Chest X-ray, PA view. Patient: 39 years old, sex M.
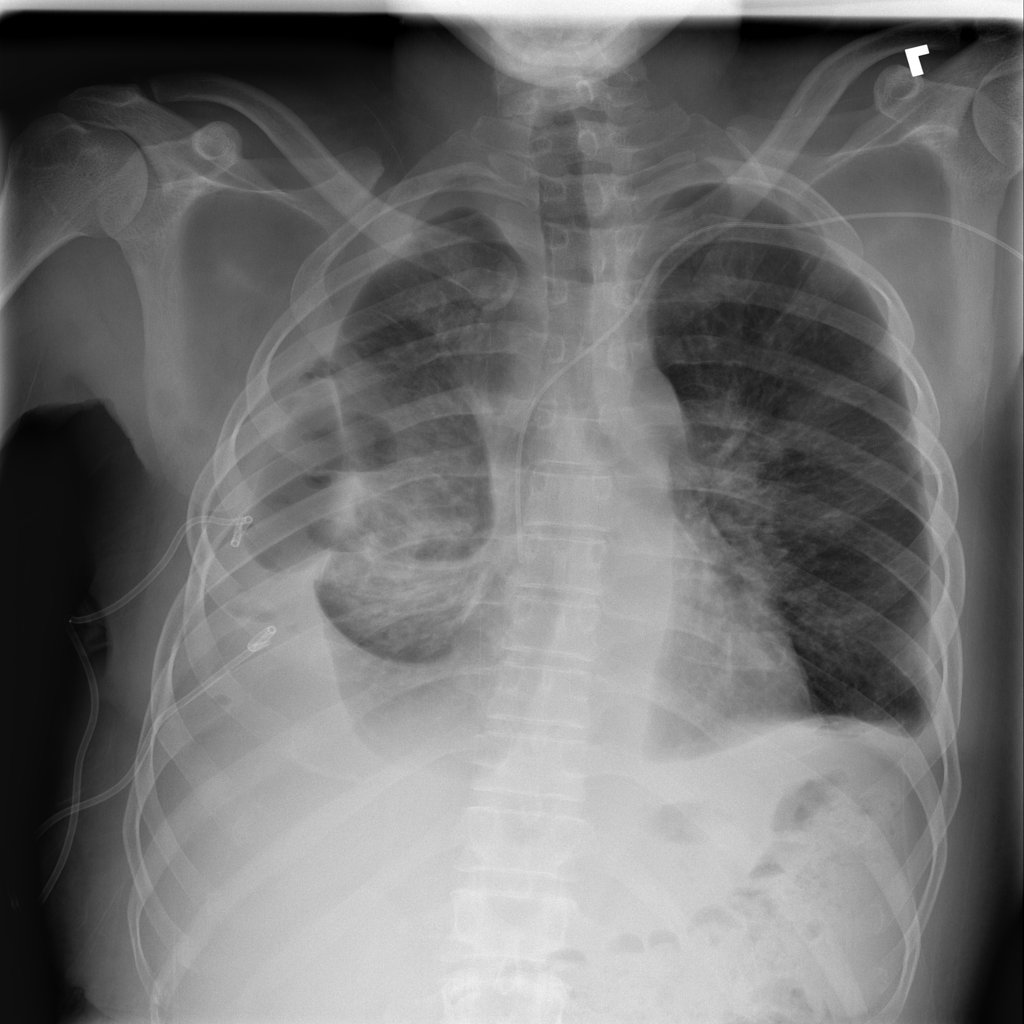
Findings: Effusion, Pleural_Thickening, Pneumothorax